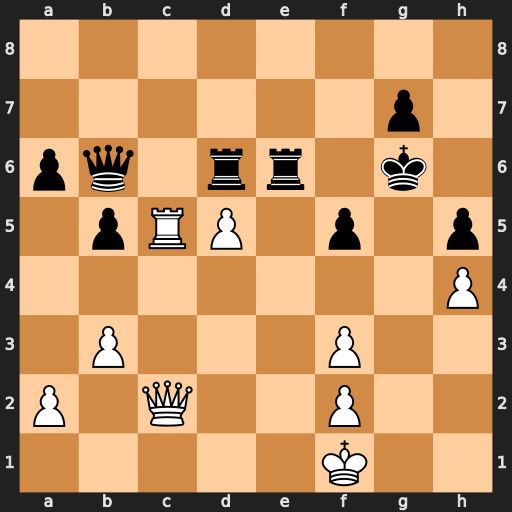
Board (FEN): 8/6p1/pq1rr1k1/1pRP1p1p/7P/1P3P2/P1Q2P2/5K2
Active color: w
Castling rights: -
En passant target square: -
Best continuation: dxe6 Qxc5 Qxc5